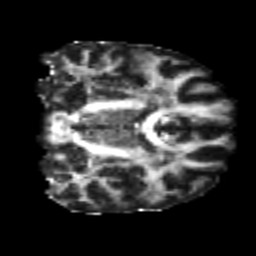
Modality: FA
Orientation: coronal
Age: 25
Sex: male
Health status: healthy
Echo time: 0.074 s